Aerial crown-view tile of a tropical tree (Barro Colorado Island, Panama), acquired 20240611:
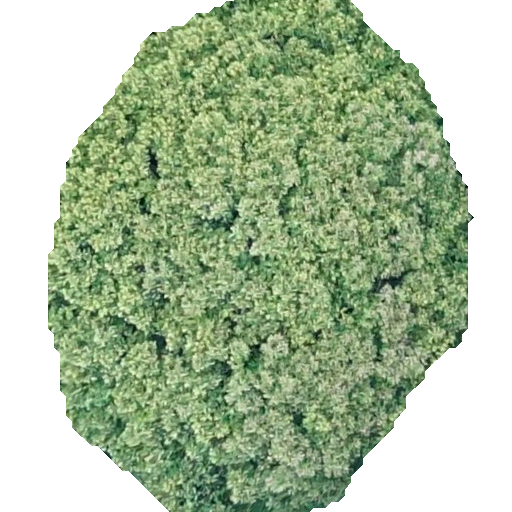
Species: Dipteryx oleifera
GBIF accepted scientific name: Dipteryx oleifera
Crown area: 270.42 m²